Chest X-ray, PA view. Patient: 65 years old, sex F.
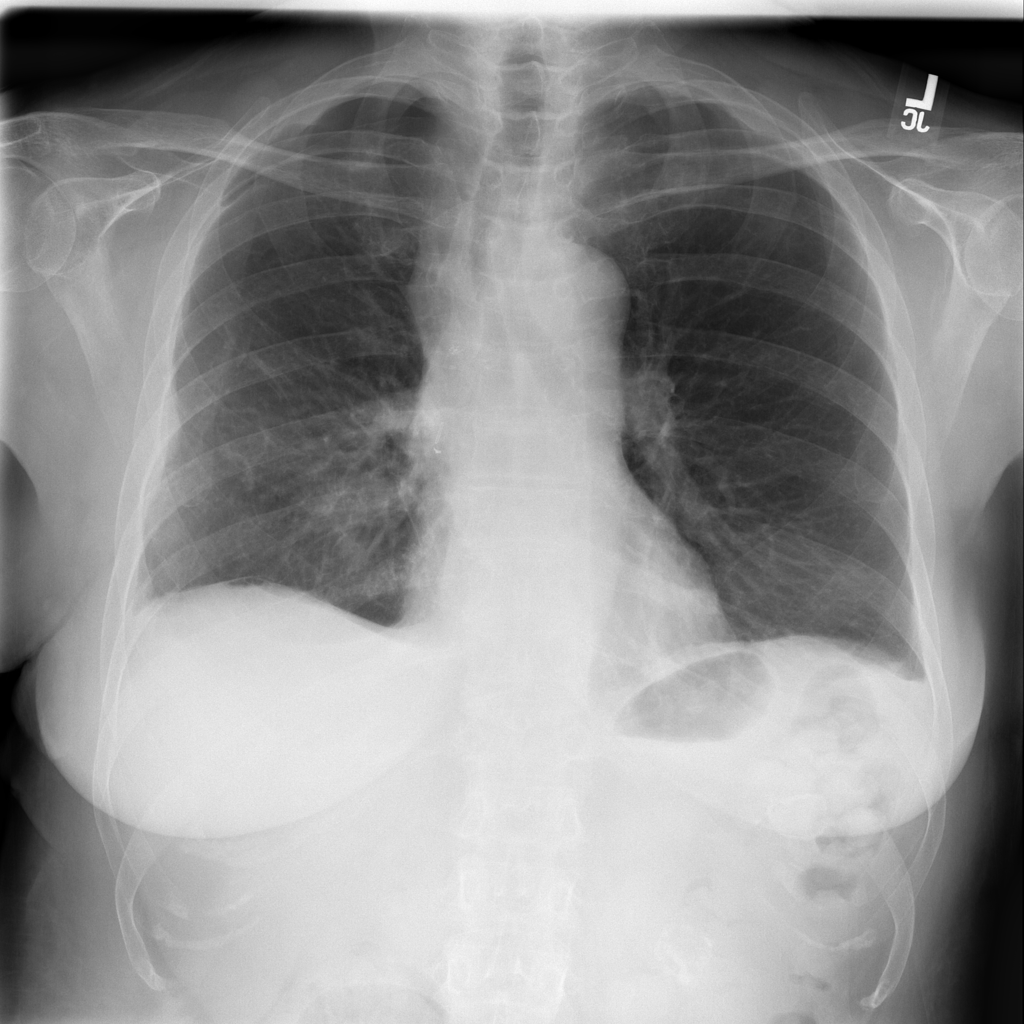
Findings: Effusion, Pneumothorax